Question: The select menu (the pinwheel) within the new iOS 7 truncates the items as shown in this photo.
Is there anyway to prevent the truncating that's occurring by default so the select items "wrap" so the select experience functions more like iOS 6?! I'm looking for CSS and/or jquery solutions. I'm not able to find any topics on the matter either...
Any support in this area would be helpful
I also checked apple's site (to see if they are doing anything different) and they suffer from the same problem with their select menus.
<URL>
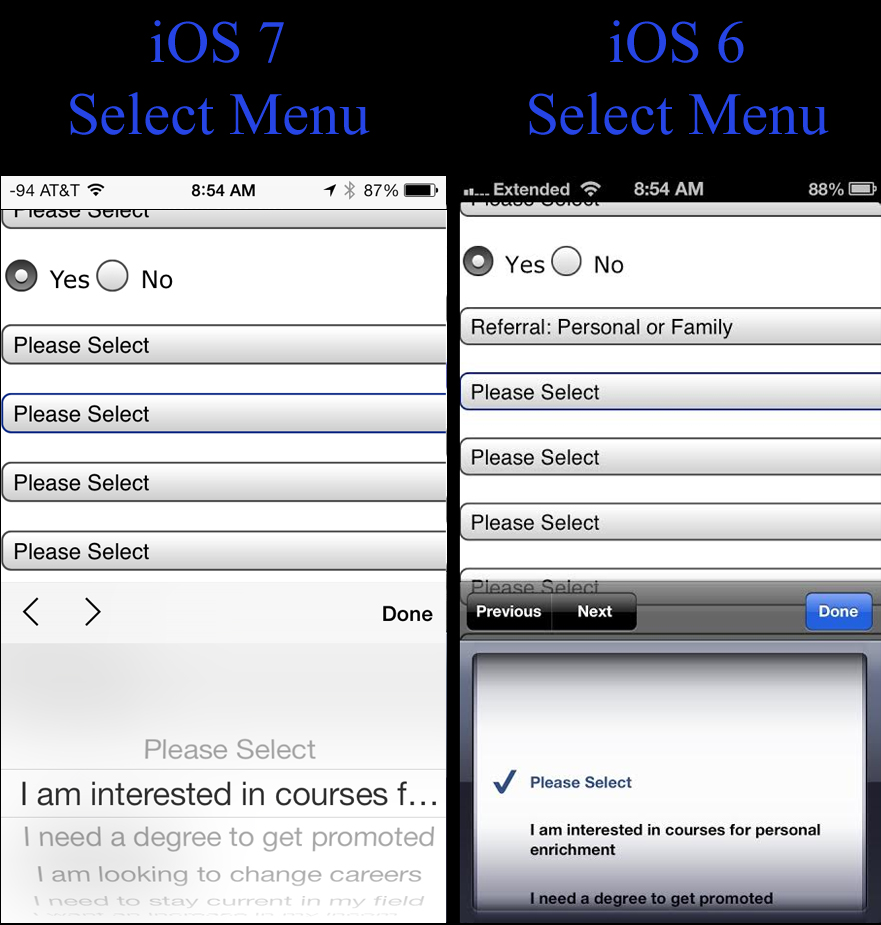
Answer: Well, as it turns out, if I insert a fake option group label it disables the truncating.
<URL>
'''
<select>
<option selected="" disabled="">Select a value</option>
<option>Grumpy wizards make toxic brew for the evil Queen and Jack</option>
<option>Quirky spud boys can jam after zapping five worthy Polysixes</option>
<option>The wizard quickly jinxed the gnomes before they vaporized</option>
<option>All questions asked by five watched experts amaze the judge</option>
<optgroup label=""></optgroup>
</select>
'''